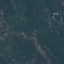
Land use / land cover class: Forest